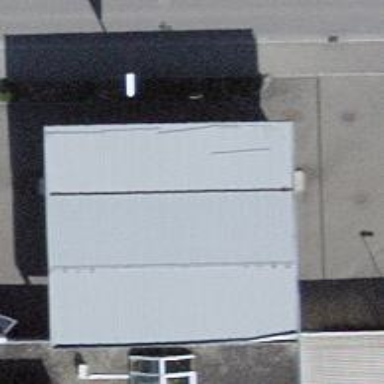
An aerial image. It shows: Fuel station.